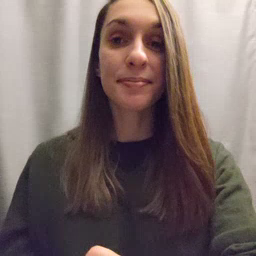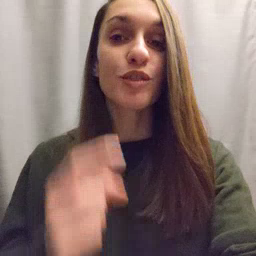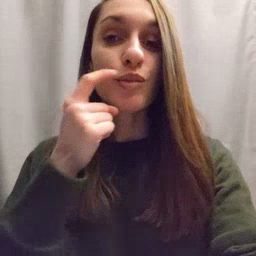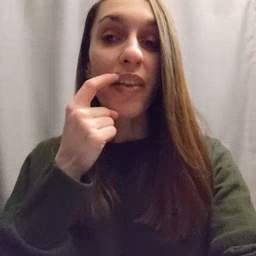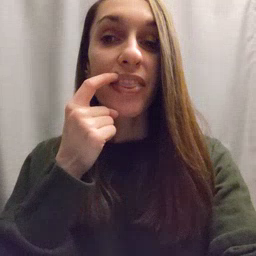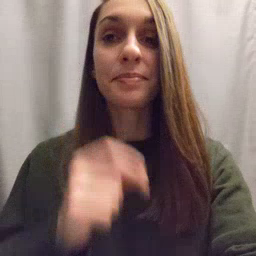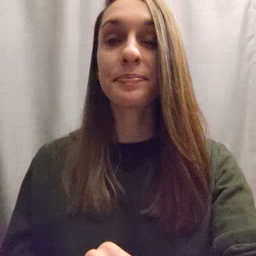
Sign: tooth